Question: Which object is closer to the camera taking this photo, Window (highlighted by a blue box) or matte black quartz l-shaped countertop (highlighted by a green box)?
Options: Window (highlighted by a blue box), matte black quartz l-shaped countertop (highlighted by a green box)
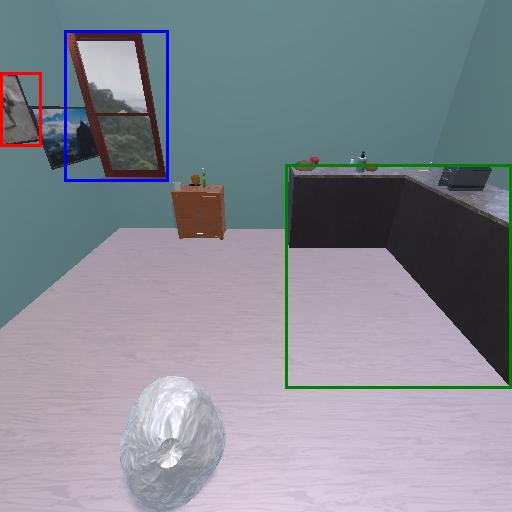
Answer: Window (highlighted by a blue box)